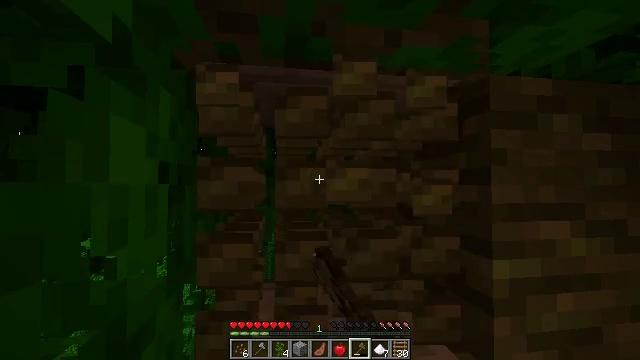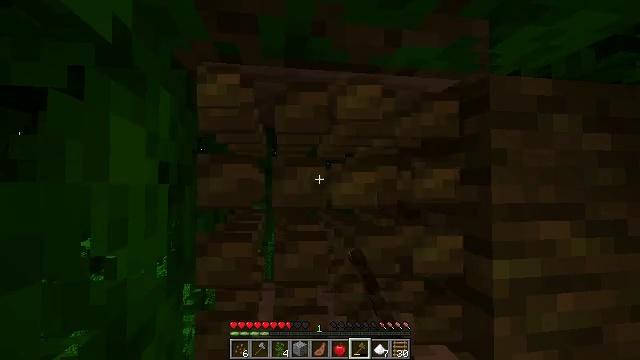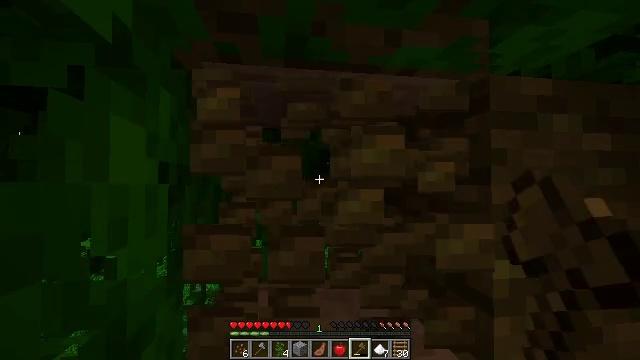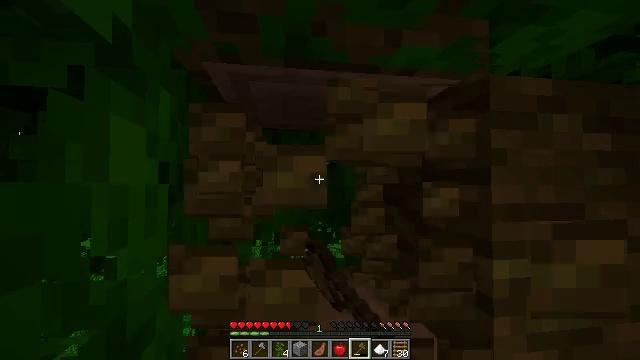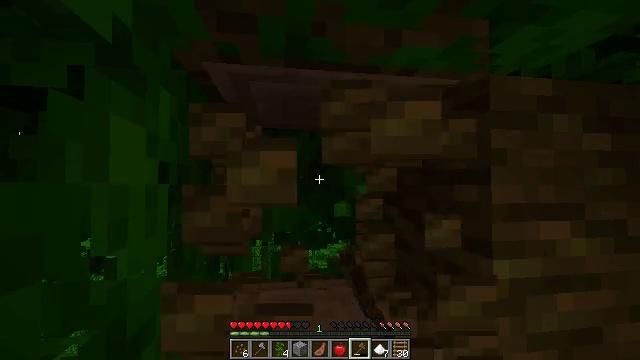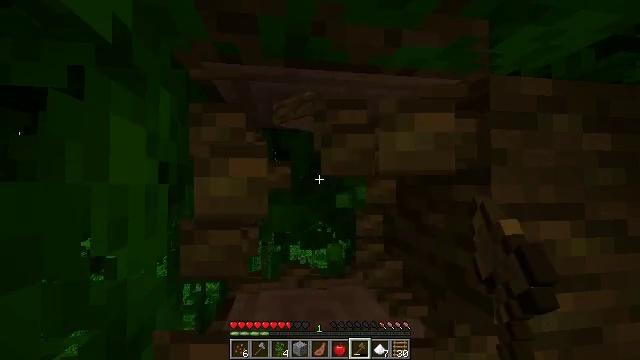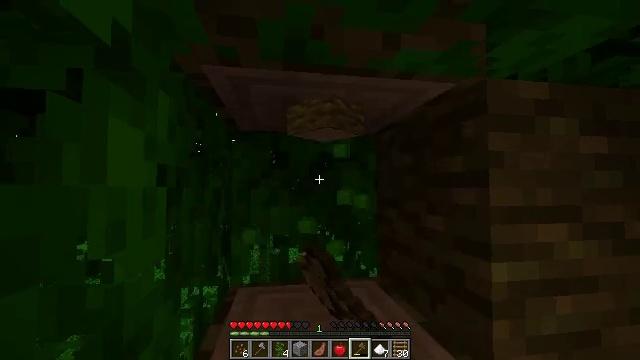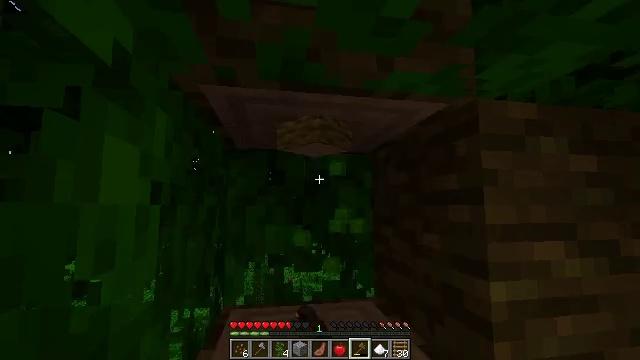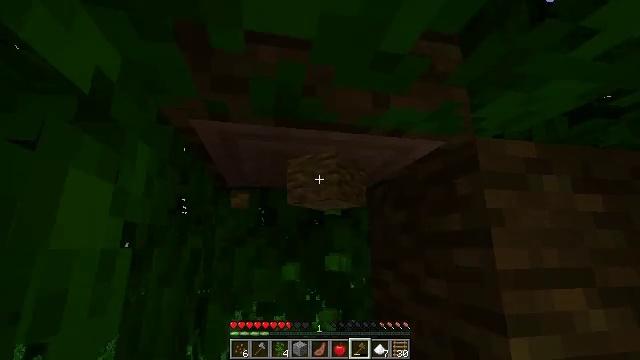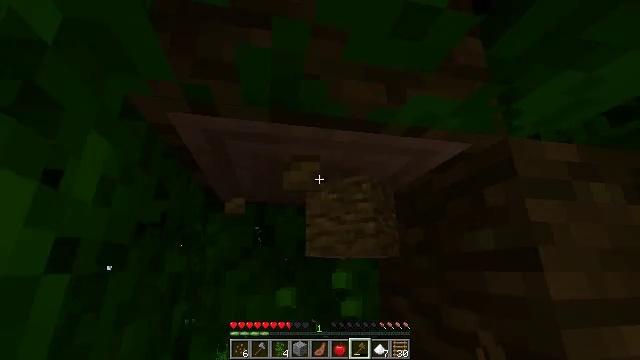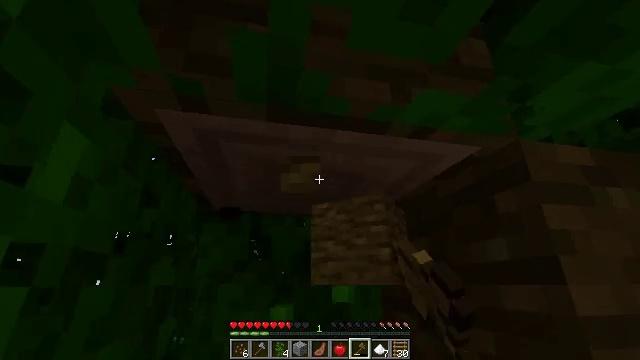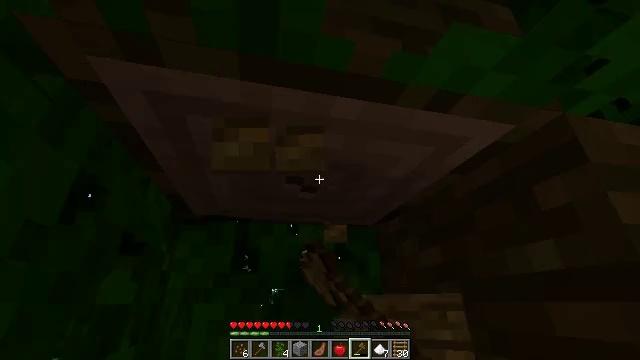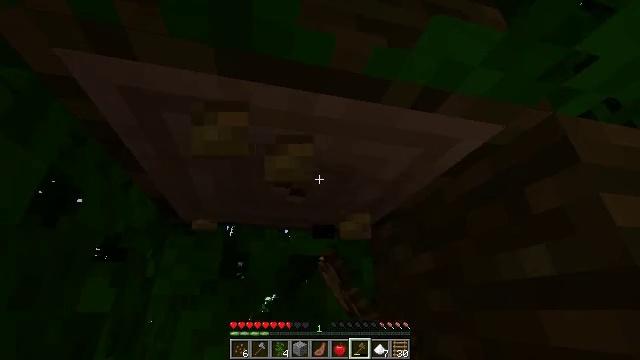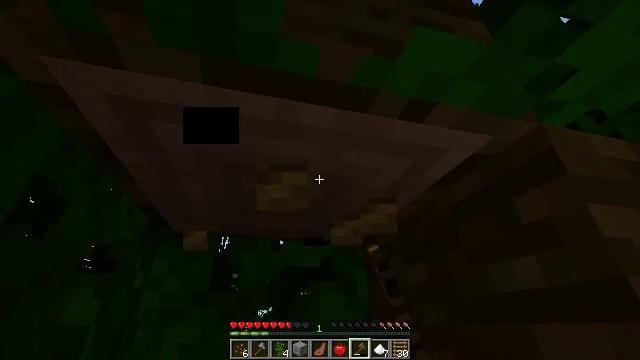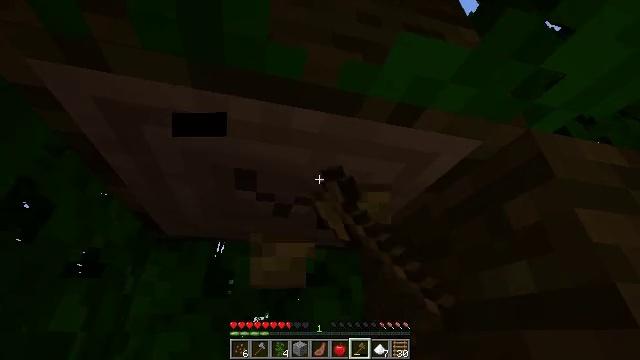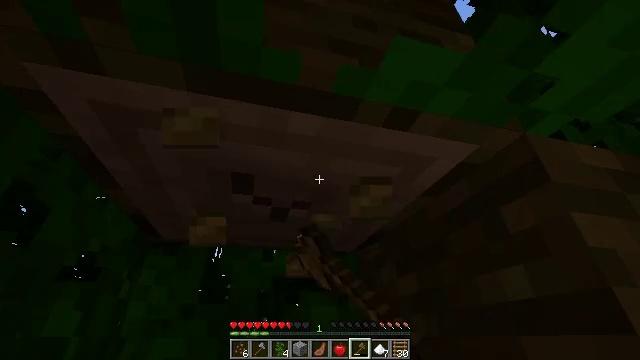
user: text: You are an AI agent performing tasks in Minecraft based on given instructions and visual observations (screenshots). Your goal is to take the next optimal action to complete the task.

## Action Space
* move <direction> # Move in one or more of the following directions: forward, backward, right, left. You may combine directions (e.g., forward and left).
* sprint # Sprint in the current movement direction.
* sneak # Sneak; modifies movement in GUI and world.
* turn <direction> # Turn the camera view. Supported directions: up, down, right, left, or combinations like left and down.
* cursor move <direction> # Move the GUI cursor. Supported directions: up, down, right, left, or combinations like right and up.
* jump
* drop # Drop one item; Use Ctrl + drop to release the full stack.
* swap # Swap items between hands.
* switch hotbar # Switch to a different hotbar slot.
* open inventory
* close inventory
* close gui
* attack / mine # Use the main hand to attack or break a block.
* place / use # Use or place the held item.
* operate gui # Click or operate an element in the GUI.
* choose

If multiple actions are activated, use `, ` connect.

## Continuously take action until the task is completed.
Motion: motion action
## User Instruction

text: Harvest the jungle log from the tree trunk.
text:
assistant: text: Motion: attack / mine
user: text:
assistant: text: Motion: attack / mine
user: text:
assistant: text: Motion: attack / mine
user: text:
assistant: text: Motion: attack / mine
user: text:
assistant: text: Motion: attack / mine
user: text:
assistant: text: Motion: attack / mine
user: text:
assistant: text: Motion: turn up, attack / mine
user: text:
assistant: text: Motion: move forward, turn right and up, attack / mine
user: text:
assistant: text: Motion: move forward, turn up, attack / mine
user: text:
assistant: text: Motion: move forward, turn up, attack / mine
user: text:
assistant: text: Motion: move forward, turn up, attack / mine
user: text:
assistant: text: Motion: turn up, attack / mine
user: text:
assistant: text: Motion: turn up, attack / mine
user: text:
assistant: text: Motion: turn up, attack / mine
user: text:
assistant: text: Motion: attack / mine
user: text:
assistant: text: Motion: turn up, attack / mine
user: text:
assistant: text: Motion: attack / mine
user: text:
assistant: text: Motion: attack / mine
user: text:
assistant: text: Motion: attack / mine
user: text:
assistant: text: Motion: attack / mine
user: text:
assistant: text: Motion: attack / mine
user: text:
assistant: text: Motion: attack / mine
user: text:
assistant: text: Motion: turn up, attack / mine
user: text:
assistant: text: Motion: attack / mine
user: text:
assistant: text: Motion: attack / mine
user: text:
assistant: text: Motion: attack / mine
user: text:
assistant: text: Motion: attack / mine
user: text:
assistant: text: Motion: attack / mine
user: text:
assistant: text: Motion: attack / mine
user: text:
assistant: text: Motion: attack / mine